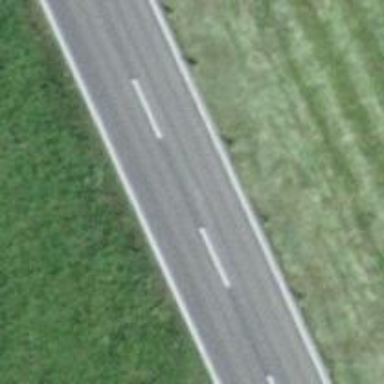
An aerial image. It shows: Secondary road with asphalt surface.